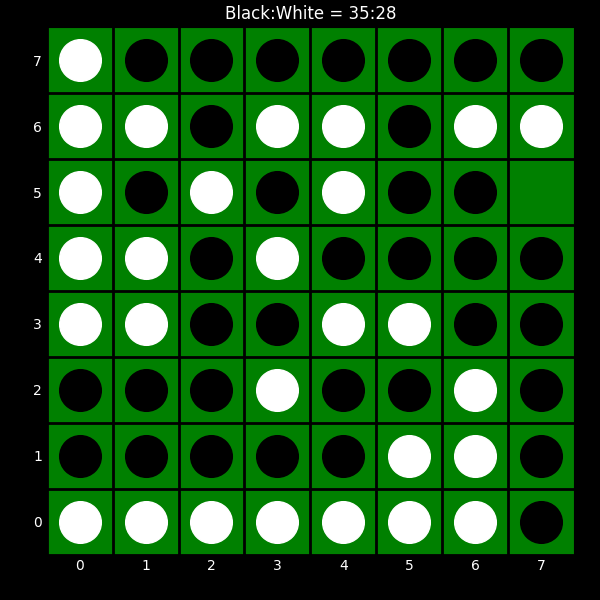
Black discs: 35
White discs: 28